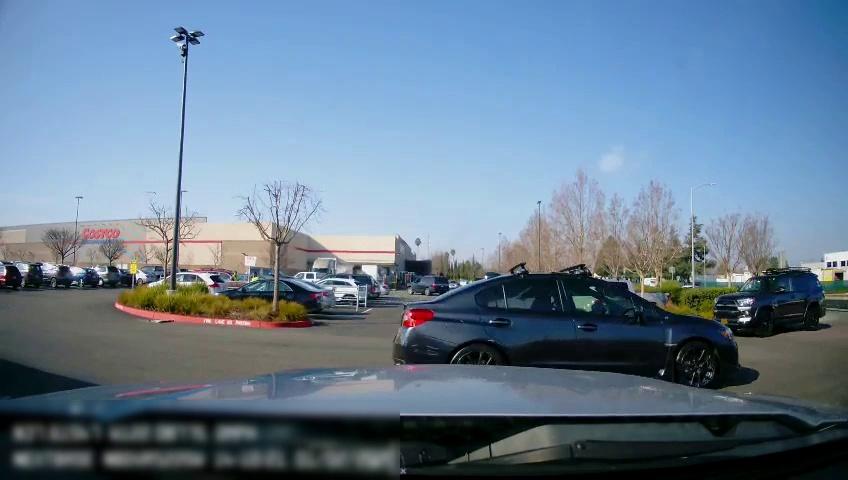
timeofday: Day
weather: Sunny
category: Drivable Space
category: Vehicles | Car
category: Vehicles | SUV
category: Vehicles | SUV
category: Vehicles | Truck
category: Vehicles | Car
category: Vehicles | Car
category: Vehicles | Car
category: Vehicles | Car
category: Vehicles | Car
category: Vehicles | SUV
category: Vehicles | Truck
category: Vehicles | Truck
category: Vehicles | SUV
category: Vehicles | SUV
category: Vehicles | SUV
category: Vehicles | SUV
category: Vehicles | SUV
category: Vehicles | Car
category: Vehicles | Car
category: Traffic | Signs